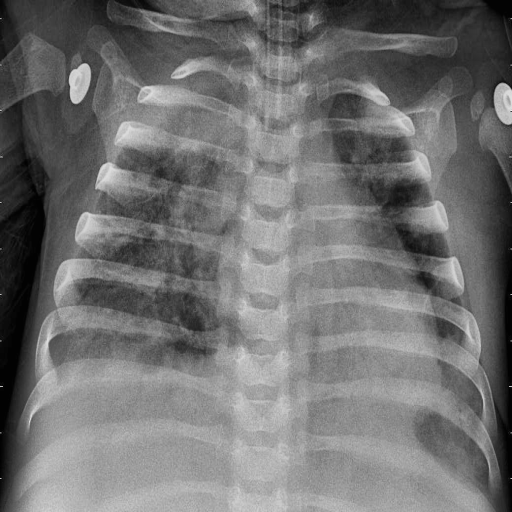
Finding: PNEUMONIA